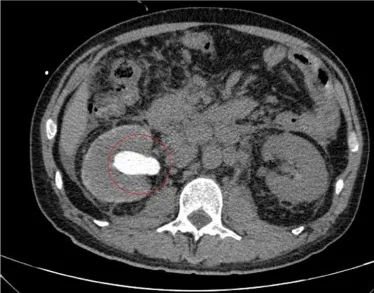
Imaging examinations performed after chemotherapy. (D) CT scans on December 22, 2020 showed hydronephrodilation of the right renal pelvis and space-occupying lesion about 16.2 mm x 9.3 mm in the initial segment of the right ureter.
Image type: radiology (ct)